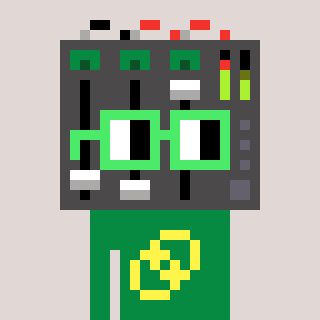
a pixel art character with square light green glasses, a mixer-shaped head and a green-colored body on a warm background